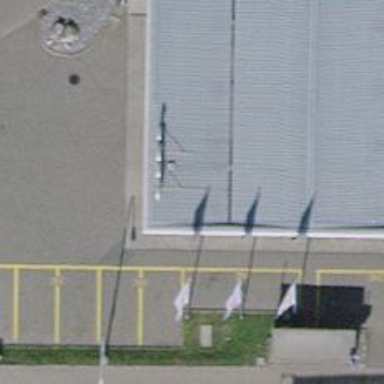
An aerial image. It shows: Fuel station that offers Compressed Natural Gas (CNG).